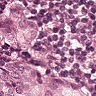
Metastatic tissue present: yes